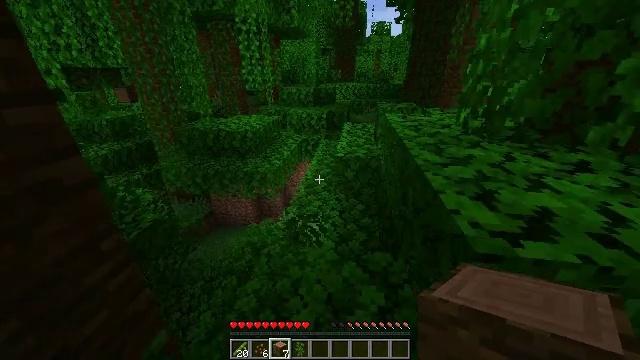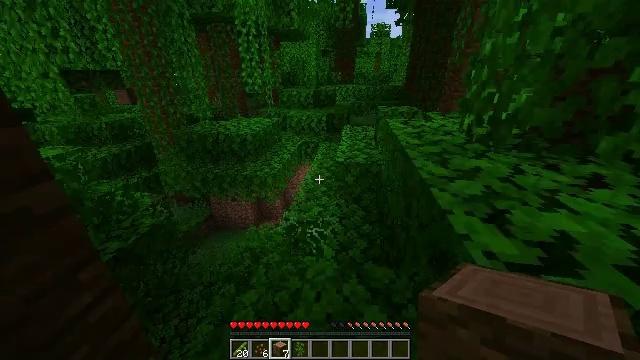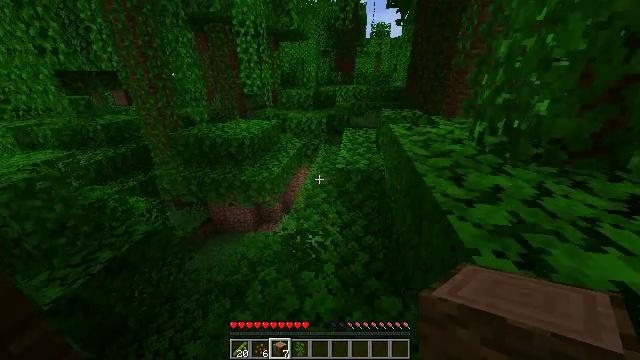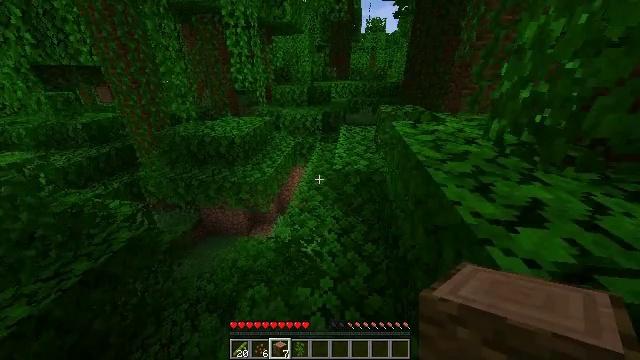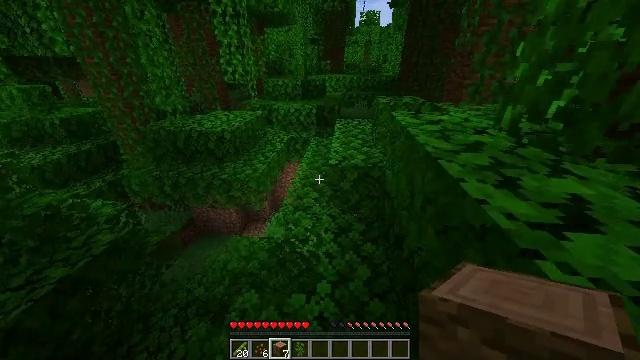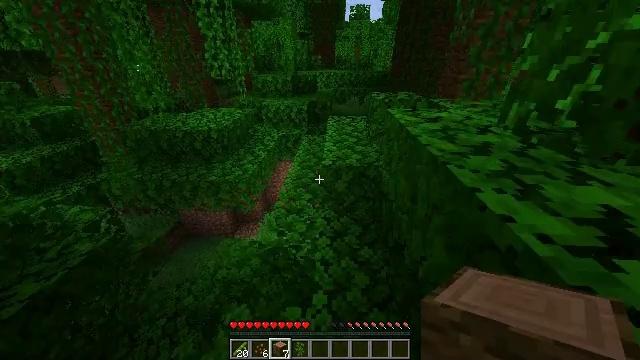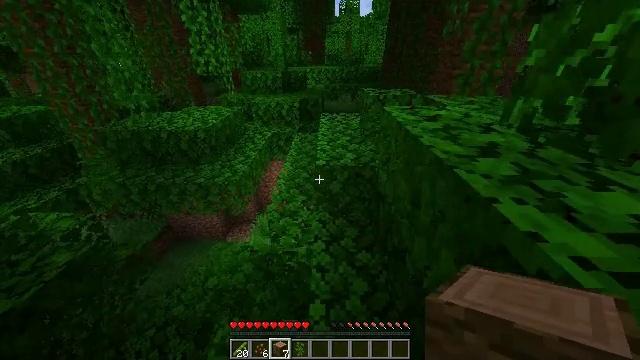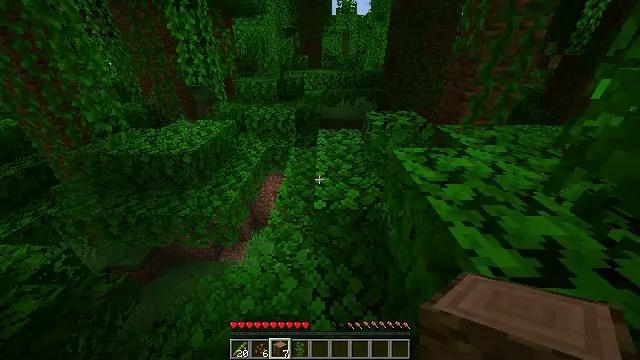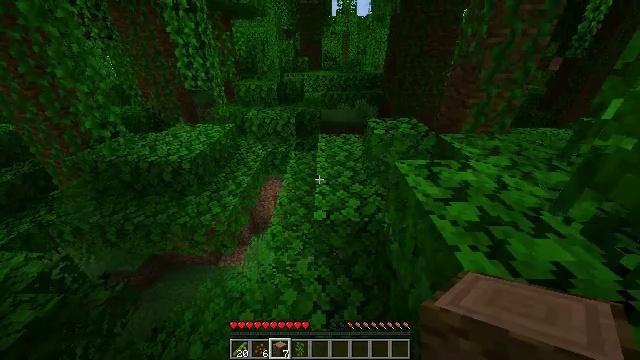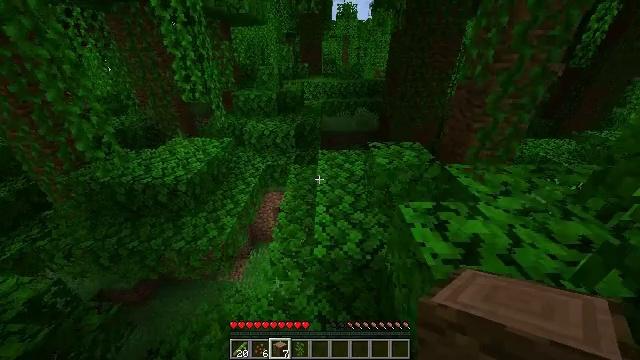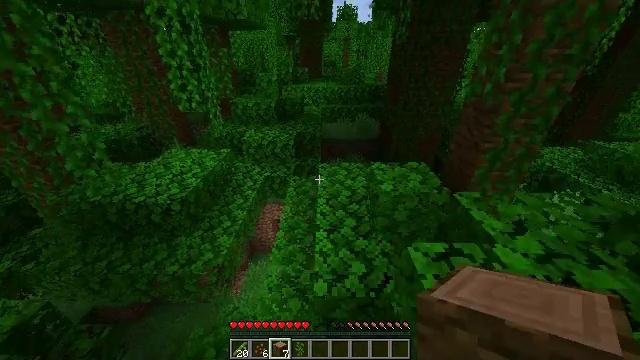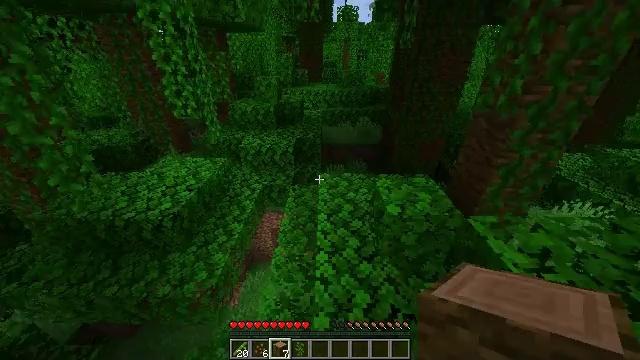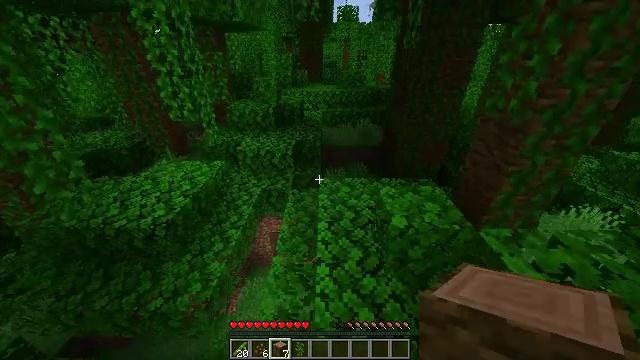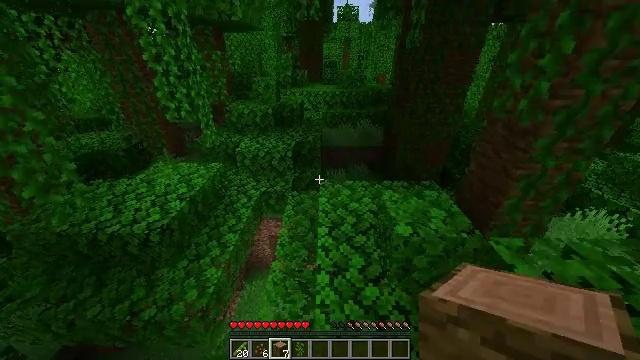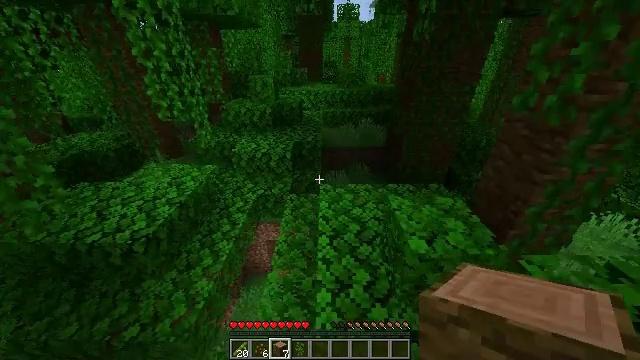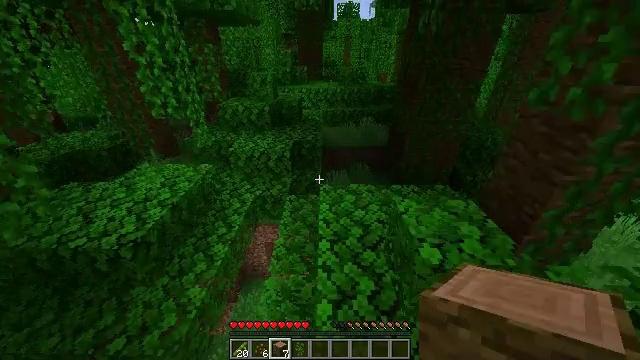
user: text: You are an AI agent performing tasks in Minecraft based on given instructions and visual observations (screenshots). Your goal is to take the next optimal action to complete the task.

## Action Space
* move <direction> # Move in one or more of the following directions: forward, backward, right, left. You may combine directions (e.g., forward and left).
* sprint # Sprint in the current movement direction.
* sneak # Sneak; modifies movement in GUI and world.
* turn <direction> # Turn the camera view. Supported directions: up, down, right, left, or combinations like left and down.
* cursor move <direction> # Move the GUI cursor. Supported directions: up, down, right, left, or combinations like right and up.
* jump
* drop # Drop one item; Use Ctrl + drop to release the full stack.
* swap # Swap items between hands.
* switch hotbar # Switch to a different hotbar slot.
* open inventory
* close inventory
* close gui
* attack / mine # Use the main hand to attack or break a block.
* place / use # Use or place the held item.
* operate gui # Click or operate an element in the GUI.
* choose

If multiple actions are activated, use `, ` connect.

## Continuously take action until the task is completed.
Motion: motion action
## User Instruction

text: Get cocoa by attacking the pod.
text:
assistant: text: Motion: move forward, jump
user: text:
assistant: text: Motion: move forward, jump
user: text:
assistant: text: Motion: move forward, turn right, jump
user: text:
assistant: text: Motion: move forward, turn right and down, jump
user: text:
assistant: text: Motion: move forward, turn right, jump
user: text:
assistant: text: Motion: move forward, turn right, jump
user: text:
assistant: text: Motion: move forward, jump
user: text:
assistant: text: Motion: move forward, sprint, jump
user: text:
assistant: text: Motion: move forward, sprint, jump
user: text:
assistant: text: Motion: move forward, sprint, jump
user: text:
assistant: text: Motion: move forward, jump
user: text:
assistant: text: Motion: move forward, jump
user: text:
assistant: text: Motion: move forward, jump
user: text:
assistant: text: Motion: move forward, jump
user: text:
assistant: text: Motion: move forward, jump
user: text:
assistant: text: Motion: move forward, jump
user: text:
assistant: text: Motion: move forward, turn right, jump
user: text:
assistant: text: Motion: move forward, turn right, jump
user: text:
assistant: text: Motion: move forward, jump
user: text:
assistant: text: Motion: move forward, jump
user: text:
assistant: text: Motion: move forward, sprint, jump
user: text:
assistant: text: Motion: move forward, sprint, turn left and down, jump
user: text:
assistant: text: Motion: move forward, sprint, turn left and down, jump
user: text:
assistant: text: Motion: move forward, sprint, turn left and down, jump
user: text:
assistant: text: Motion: move forward, turn left, jump
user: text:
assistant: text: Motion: move forward, turn left, jump
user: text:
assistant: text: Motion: move forward, jump
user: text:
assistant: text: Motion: move forward, jump
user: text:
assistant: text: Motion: move forward, jump
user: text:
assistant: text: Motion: move forward, jump